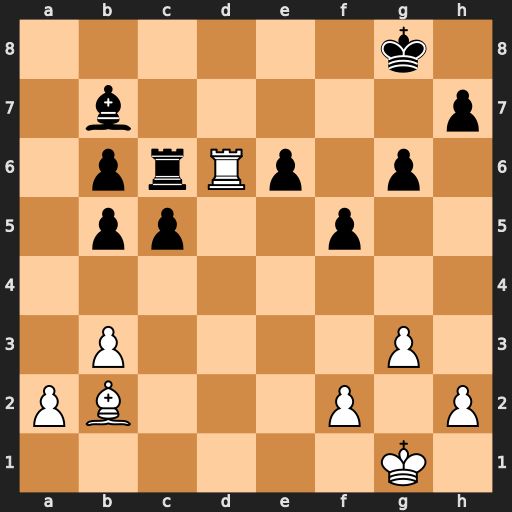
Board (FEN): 6k1/1b5p/1prRp1p1/1pp2p2/8/1P4P1/PB3P1P/6K1
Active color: w
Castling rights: -
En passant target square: -
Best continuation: Rd8+ Kf7 Rd7+ Ke8 Rxb7